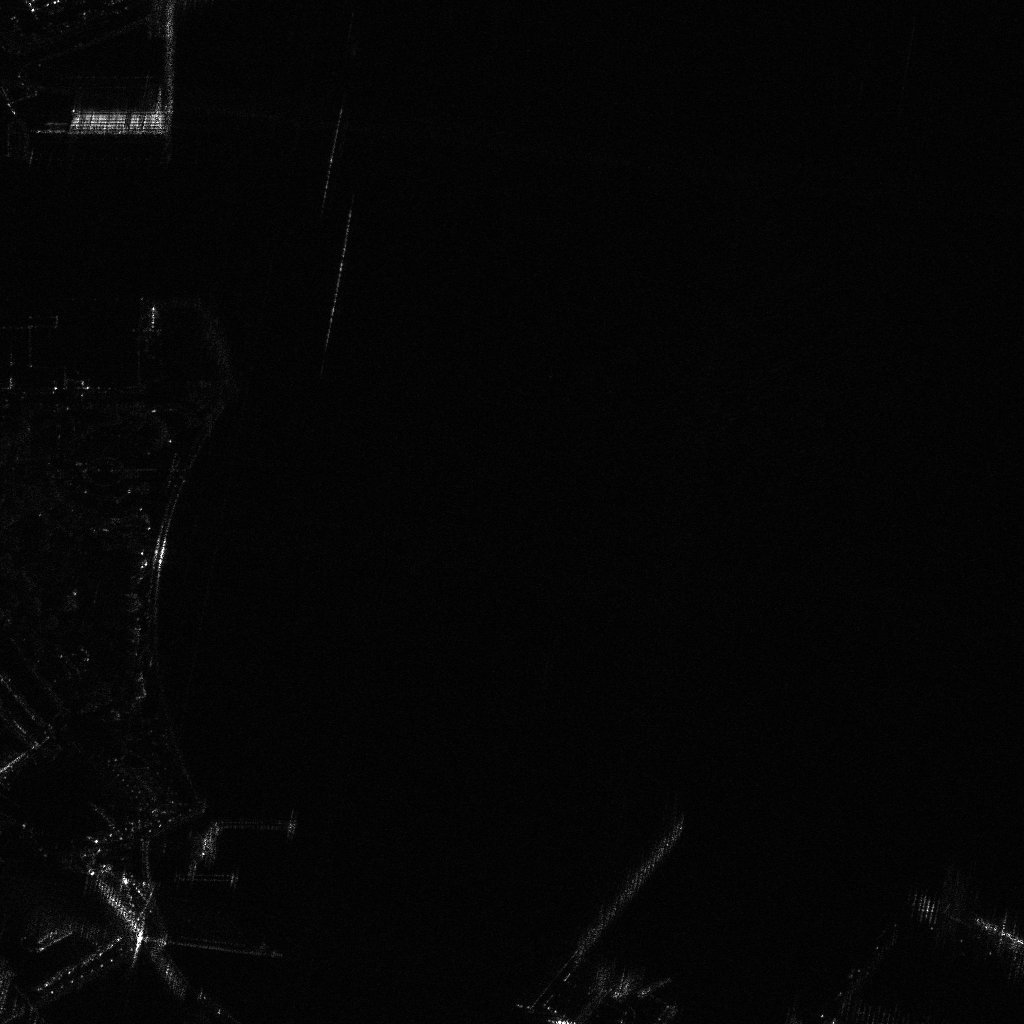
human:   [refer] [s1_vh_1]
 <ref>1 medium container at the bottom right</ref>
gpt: <box>[[93, 89, 99, 91, 36]]</box>